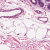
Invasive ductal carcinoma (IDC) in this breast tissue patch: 0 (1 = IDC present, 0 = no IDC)